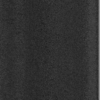
Label: dusty